Question: I have 200 matrices A<URL>.
I think about how to arrange my grid size and block size from yesterday. But I don't figure out an answer now. Could anyone give me some advice?
Max num of per block is 512. This is my working environment.

The following is my code. It works right. I have checked. But it is slower than Matlab :(
'''
#include<iostream>
#include <mat.h>
#include <time.h>
#include <cuda_runtime.h>
#include "cuda.h"
using std::cout;
using std::endl;
using namespace cv;
using namespace std;
#include <limits>
#include <iostream>
#include <cstdlib>
using namespace std;
#define kernel_size 48
////////////////////////////////////////////
typedef struct {
int width;
int height;
int stride;
float* elements;
} Matrix;
// Forward declaration of the matrix multiplication kernel
__global__ void MatMulKernel(const Matrix, const Matrix, Matrix);
// Matrix multiplication - Host code
// Matrix dimensions are assumed to be multiples of BLOCK_SIZE
void MatMul(const Matrix A, const Matrix B, Matrix C)
{
// Load A and B to device memory
Matrix d_A;
d_A.width = d_A.stride = A.width; d_A.height = A.height;
size_t size = A.width * A.height * sizeof(float);
cudaMalloc(&d_A.elements, size);
cudaMemcpy(d_A.elements, A.elements, size,
cudaMemcpyHostToDevice);
Matrix d_B;
d_B.width = d_B.stride = B.width; d_B.height = B.height;
size = B.width * B.height * sizeof(float);
cudaMalloc(&d_B.elements, size);
cudaMemcpy(d_B.elements, B.elements, size,
cudaMemcpyHostToDevice);
// Allocate C in device memory
Matrix d_C;
d_C.width = d_C.stride = C.width; d_C.height = C.height;
size = C.width * C.height * sizeof(float);
cudaMalloc(&d_C.elements, size);
// Invoke kernel
dim3 dimBlock(1,B.height);
dim3 dimGrid(A.height, C.width);
MatMulKernel<<<dimGrid, dimBlock>>>(d_A, d_B, d_C);
// Read C from device memory
cudaMemcpy(C.elements, d_C.elements, size,
cudaMemcpyDeviceToHost);
// Free device memory
cudaFree(d_A.elements);
cudaFree(d_B.elements);
cudaFree(d_C.elements);
}
// Matrix multiplication kernel called by MatMul()
__global__ void MatMulKernel(Matrix A, Matrix B, Matrix C)
{
// Block row and column
int blockCol = blockIdx.y;
int blockRow = blockIdx.x;
float Cvalue = 0;
// Thread row and column within Csub
int row = threadIdx.y;
int col = threadIdx.x;
// Loop over all the sub-matrices of A and B that are
// required to compute Csub
// Multiply each pair of sub-matrices together
// and accumulate the results
// Shared memory used to store Asub and Bsub respectively
__shared__ float As[1][kernel_size];
__shared__ float Bs[kernel_size][1];
// Load Asub and Bsub from device memory to shared memory
// Each thread loads one element of each sub-matrix
As[0][row] = A.elements[blockRow * A.stride + row+B.height*blockCol];
Bs[row][0] = B.elements[row];
// Synchronize to make sure the sub-matrices are loaded
// before starting the computation
__syncthreads();
// Multiply Asub and Bsub together
for (int e = 0; e < B.height; ++e)
{
Cvalue += As[0][e] * Bs[e][0];
}
// Synchronize to make sure that the preceding
// computation is done before loading two new
// sub-matrices of A and B in the next iteration
__syncthreads();
// Write Csub to device memory
// Each thread writes one element
C.elements[blockRow * C.stride +blockCol]= Cvalue;
}
//////////////////
float * gen_matrix(int n /*row*/, int m /*col*/){
float *A;
//srand(1023);
A = (float *) malloc(n*m*sizeof(float));
for(int row = 0;row < n;row++)
for(int col = 0;col < m;col++) {
A[row*m+col] = rand()%10;
}
/*
// print matrix elements.
for (int i = 0; i < n; ++i) {
for (int j = 0; j < m; ++j)
cout << " [" << i << "," << j << "] " << A[i*m+j] ;
cout << endl;
}
*/
return A;
}
int main()
{
int k=kernel_size;
int s=2000;
int m =4096;
//int m=2;
//int s=1;
int n = k*s;
float *Ae = gen_matrix(m,n);
float *Be= gen_matrix(k,1);00
float *Ce=(float *) malloc(m*s*sizeof(float));
Matrix A ={n,m,n,Ae};
Matrix B ={1,k,1,Be};
Matrix C ={s,m,s,Ce};
const clock_t begin_time = clock();
MatMul(A, B, C);
std::cout << float( clock () - begin_time ) / CLOCKS_PER_SEC;
for (int i = 0; i < 3; ++i) {
for (int j = 0; j <7; ++j)
cout << " [" << i << "," << j << "] " << Ce[i*m+j] ;
cout << endl;
}
//check
float *Ce2=(float *) malloc(s*m*sizeof(float));
for (int i = 0; i < m; i++)
{
for (int j = 0; j < s; j++)
{
Ce2[i*s+j]=0;
}
}
for (int i = 0; i < m; i++)
{
for (int j = 0; j < s; j++)
{
for (int ind = 0; ind < k; ind++)
{
Ce2[i*s+j]=Ce2[i*s+j]+Ae[j*k+ind+i*k*s]*Be[ind];
// printf("%f---****%f
",Ae[j*k+ind+i*k*s],Be[ind]);
}
if (Ce2[i*s+j]!= Ce[i*s+j])
{
printf("%f----%f
",Ce2[i*s+j],Ce[i*s+j]);
}
}
}
free(Ae);
free(Be);
free(Ce);
}
'''
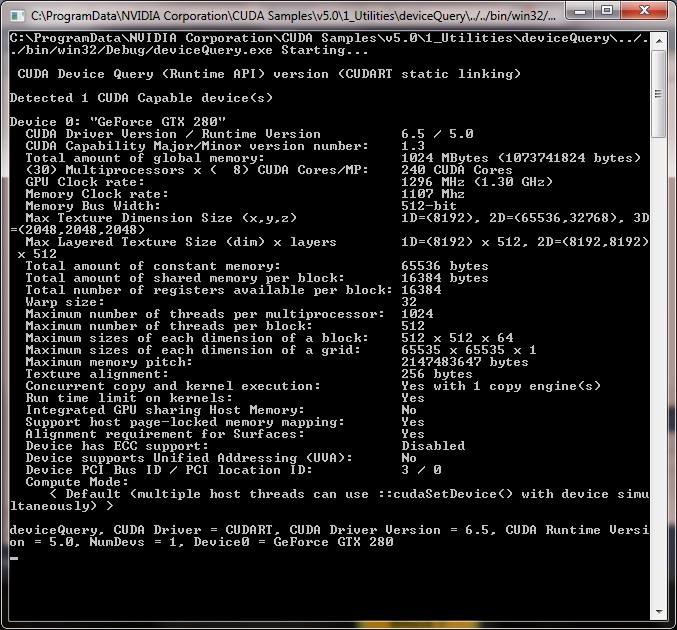
Answer: This is just a matrix-matrix multiplication problem. If you want things to run fast, you should not be writing your own matrix-matrix multiply code. Use CUBLAS Sgemm.
Conceptually, if you arrange your 'A' matrices like this:
'''
[A0]
[A1]
[A2]
...
[A199]
'''
then you will have a new matrix 'AA' that is (4096*200) rows x 48 columns.
Arrange your 48 'V' vectors (48x1) in a 48x48 matrix ('VV'):
'''
[V0][V1][V2]...[V47]
'''
(each 'V' vector is a of the new matrix 'VV')
You now have a single matrix multiplication problem ('AA'*'VV') that is (4096*200)x48 multiplied by 48x48 which yields a (4096*200) x 48 result. This result has one column vector of length 4096*200 that contains 200 results of the individual matrix-vector multiplications you were trying to do. The 200 results per column * 48 columns combine to give you all of the results that your original problem would create. The first column would contain the results of '[V0]' multiplied by each of the 200 'A' matrices, the second column would contain the results of '[V1]' multiplied by each of the 200 'A' matrices, etc.
Once you have arranged your data like this, using CUBLAS <URL>.
In your code it appears you actually have 2000 'A' matrices, but your question refers to 200. I have used 200 for example in my answer, but the concept would be the same with 2000 'A' matrices.